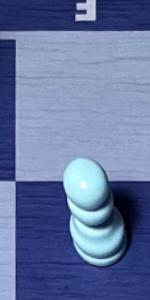
Label: Pawn_White